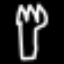
Label: fork